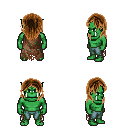
a pixel art fantasy rpg character, male body template, orc, green skin, brown tattered cape, teal pants, brown long hairstyle, four views (front, back, left, right), 2x2 character sprite sheet, small pixel art, hard edges, no anti-aliasing